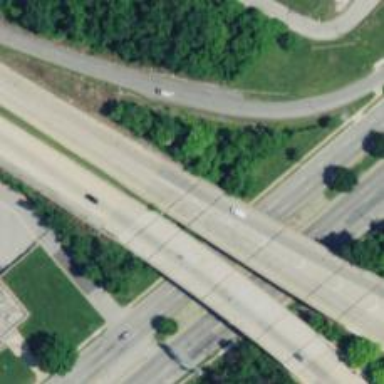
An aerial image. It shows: Asphalt bridge on trunk link highway.